Interaction volume radius: 5 \u00c5
Interaction volume height: 10 \u00c5
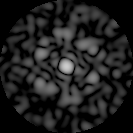
Disorder parameter: 0.6847